Question: I want to exclude some directory like '.venv/lib/python2.7/' from the search result during the search for specific keyword, I don't want the result which come from the above directory, Suppose I want to search keyword "subtitle", I will press 'ctrl+shift+f' then in field I will write , but in what should write to exclude so that result does not come from the exclude directory.
Let me more describe
In sublimetext2 I have open folder. This is my project
'''
/opt/stack/horizon
'''
but I want to exclude '.venv' Which is in following directory, you can check this is inside folder
'''
/opt/stack/horizon/.venv/
'''

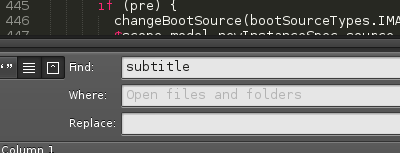
Answer: Write the path you want to search in, then add a list of folders to ignore like this :
'''
/home/me/dev/project,-/home/me/dev/project/junkfolder/*,-/home/me/dev/project/var/log/*
'''
Syntax is '-path/to/ignore/*'.